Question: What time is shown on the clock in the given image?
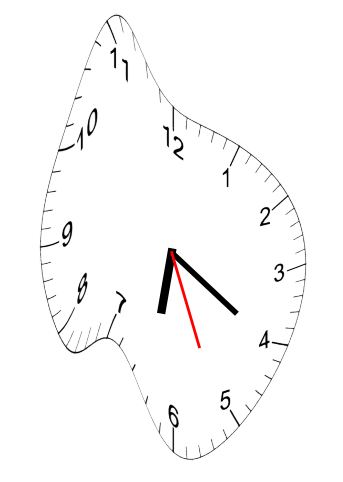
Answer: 06:20:26